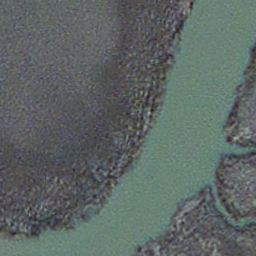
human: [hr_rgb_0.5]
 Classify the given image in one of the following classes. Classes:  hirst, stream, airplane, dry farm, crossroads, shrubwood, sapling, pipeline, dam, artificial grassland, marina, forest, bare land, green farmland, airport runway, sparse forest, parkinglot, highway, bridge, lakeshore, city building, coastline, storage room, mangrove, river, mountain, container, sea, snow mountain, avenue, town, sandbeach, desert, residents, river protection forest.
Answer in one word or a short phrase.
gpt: stream